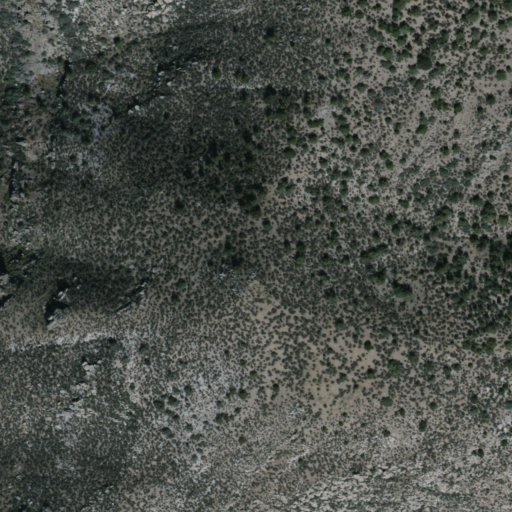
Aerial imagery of mountain in Arizona named Round Mountain containing evergreen forest and shrub